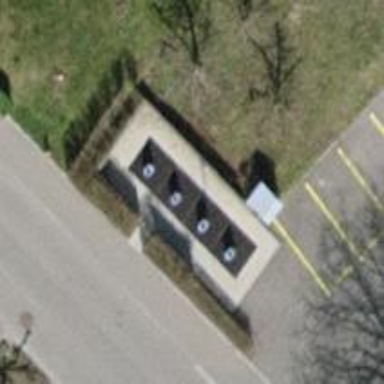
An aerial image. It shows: Recycling container for recycling.